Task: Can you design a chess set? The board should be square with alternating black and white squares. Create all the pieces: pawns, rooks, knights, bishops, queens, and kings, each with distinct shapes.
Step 2807:
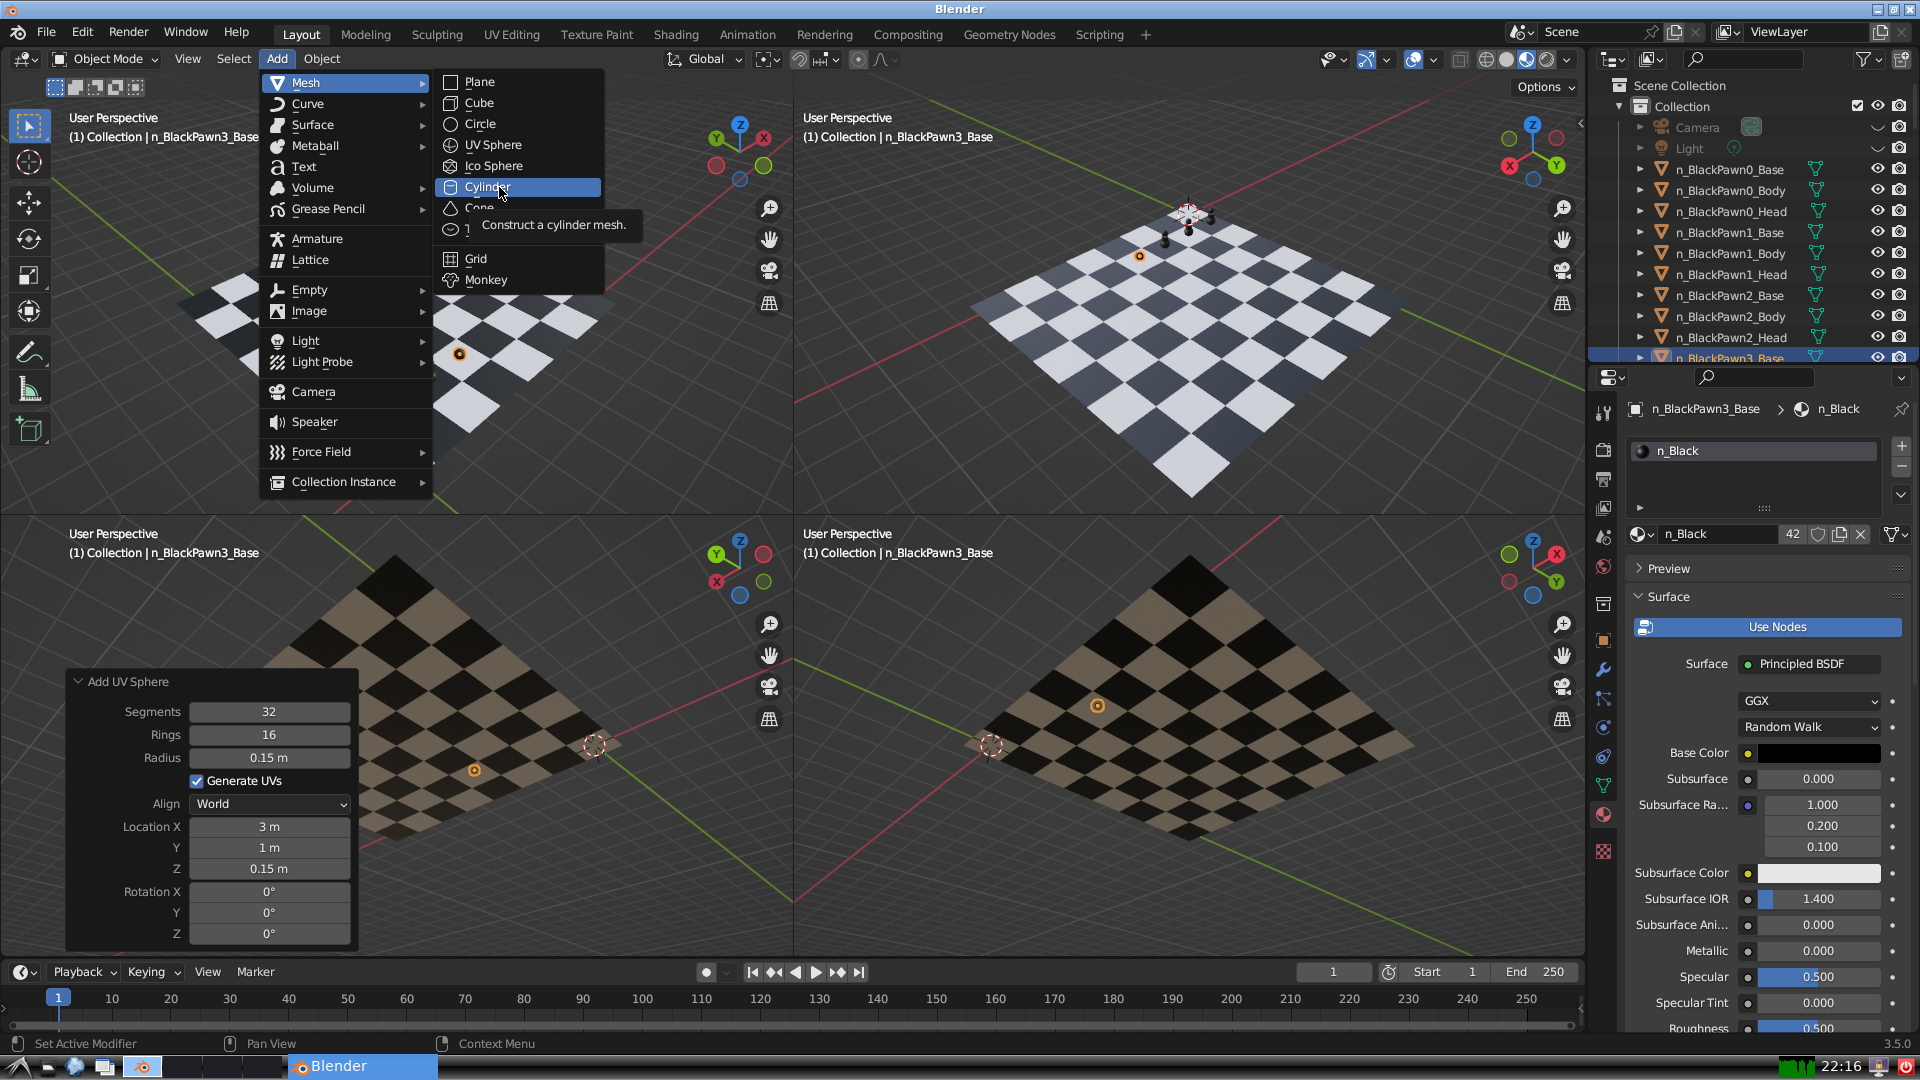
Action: click: no